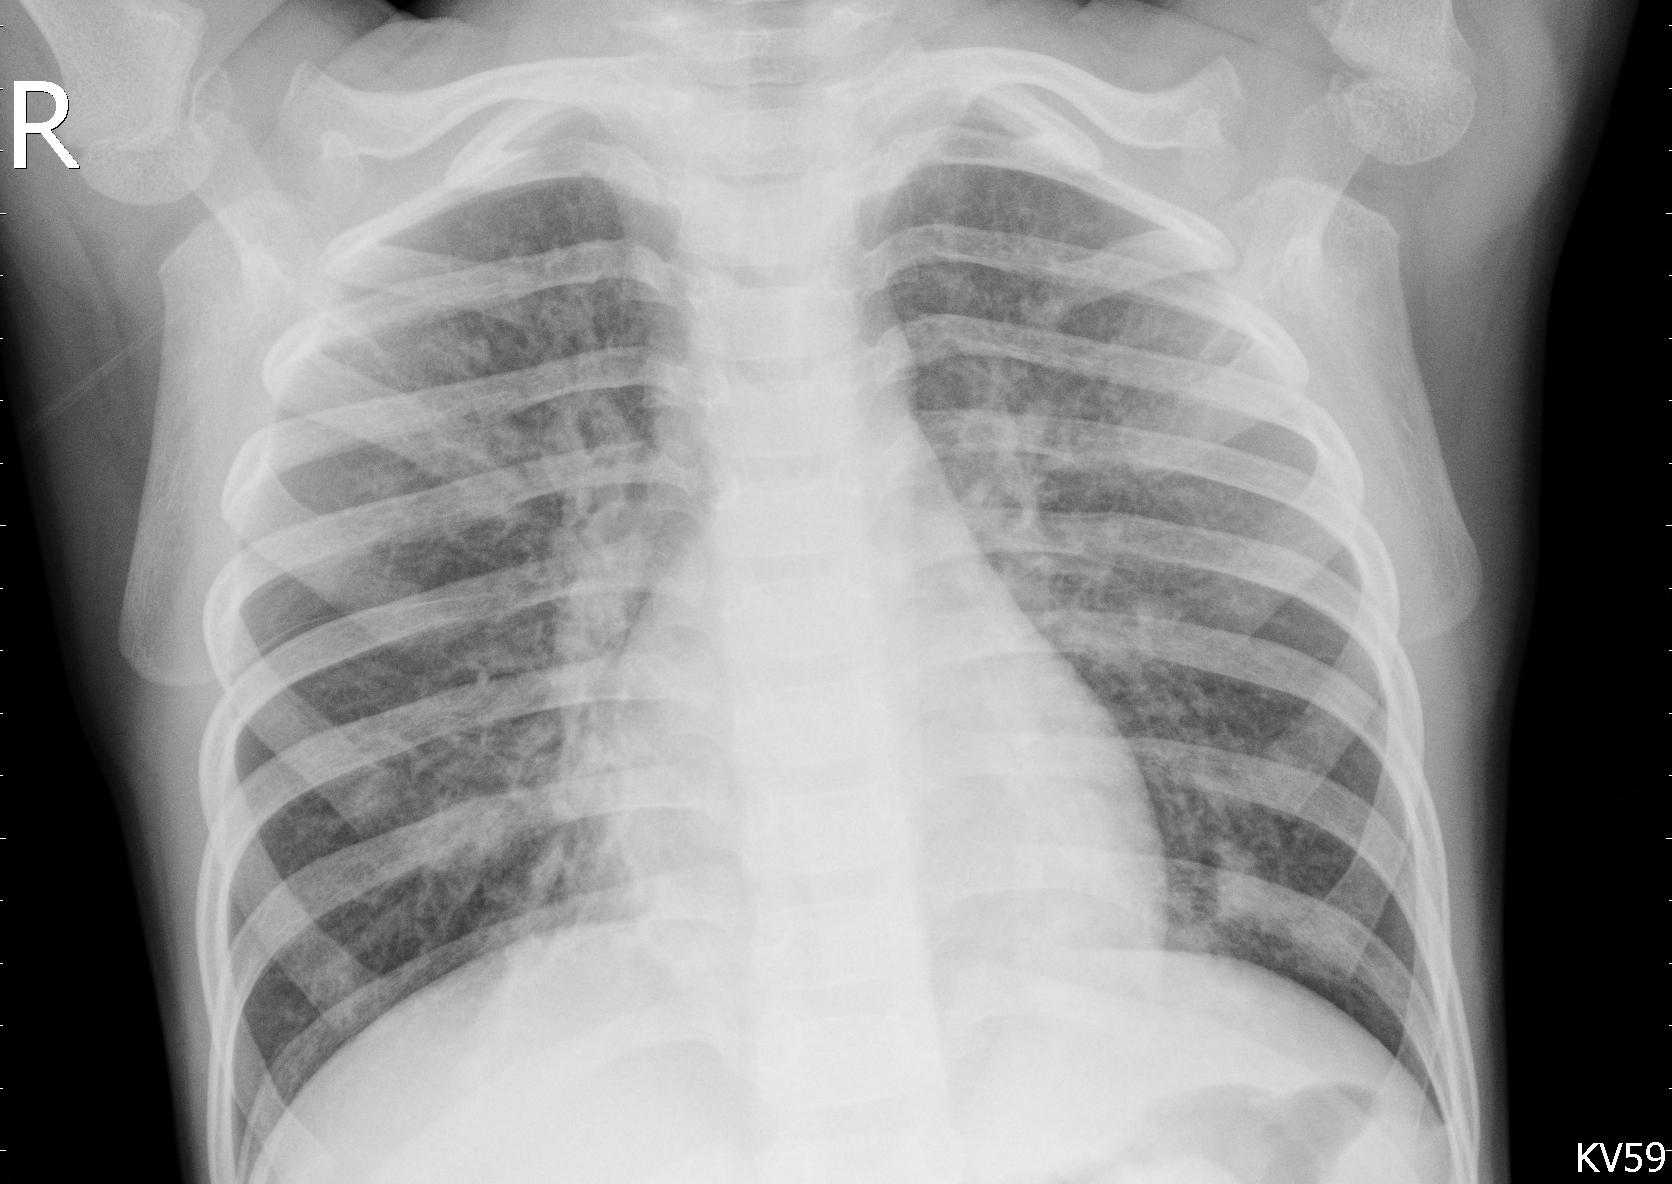
Diagnosis: PNEUMONIA